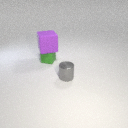
large purple rubber cube above small green rubber cube